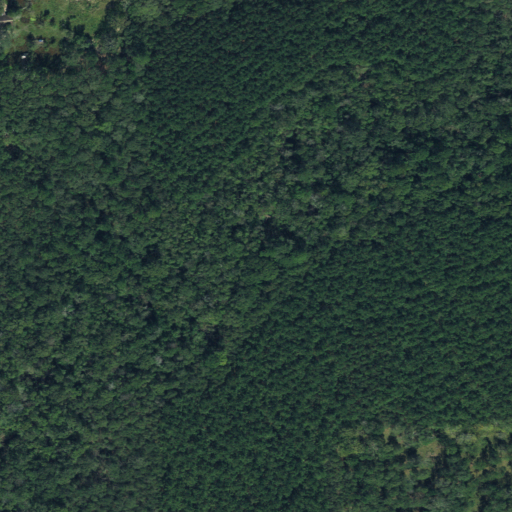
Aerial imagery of valley in Texas named Dognash Gully containing woody wetlands, evergreen forest, mixed forest, shrub, open development, and low intensity development